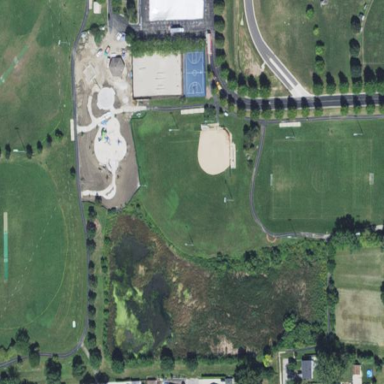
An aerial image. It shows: Baseball pitch for leisure land.